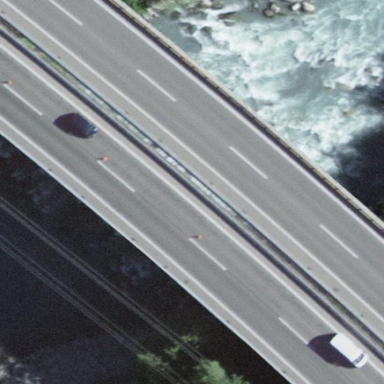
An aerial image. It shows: Man-made bridge.